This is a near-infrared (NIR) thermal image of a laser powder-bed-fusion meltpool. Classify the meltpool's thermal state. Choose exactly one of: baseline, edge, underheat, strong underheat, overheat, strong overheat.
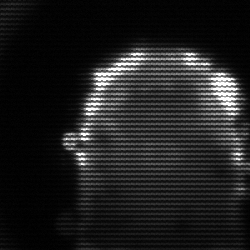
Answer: baseline